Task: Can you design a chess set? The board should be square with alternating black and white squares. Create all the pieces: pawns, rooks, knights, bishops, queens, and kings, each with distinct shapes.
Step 2693:
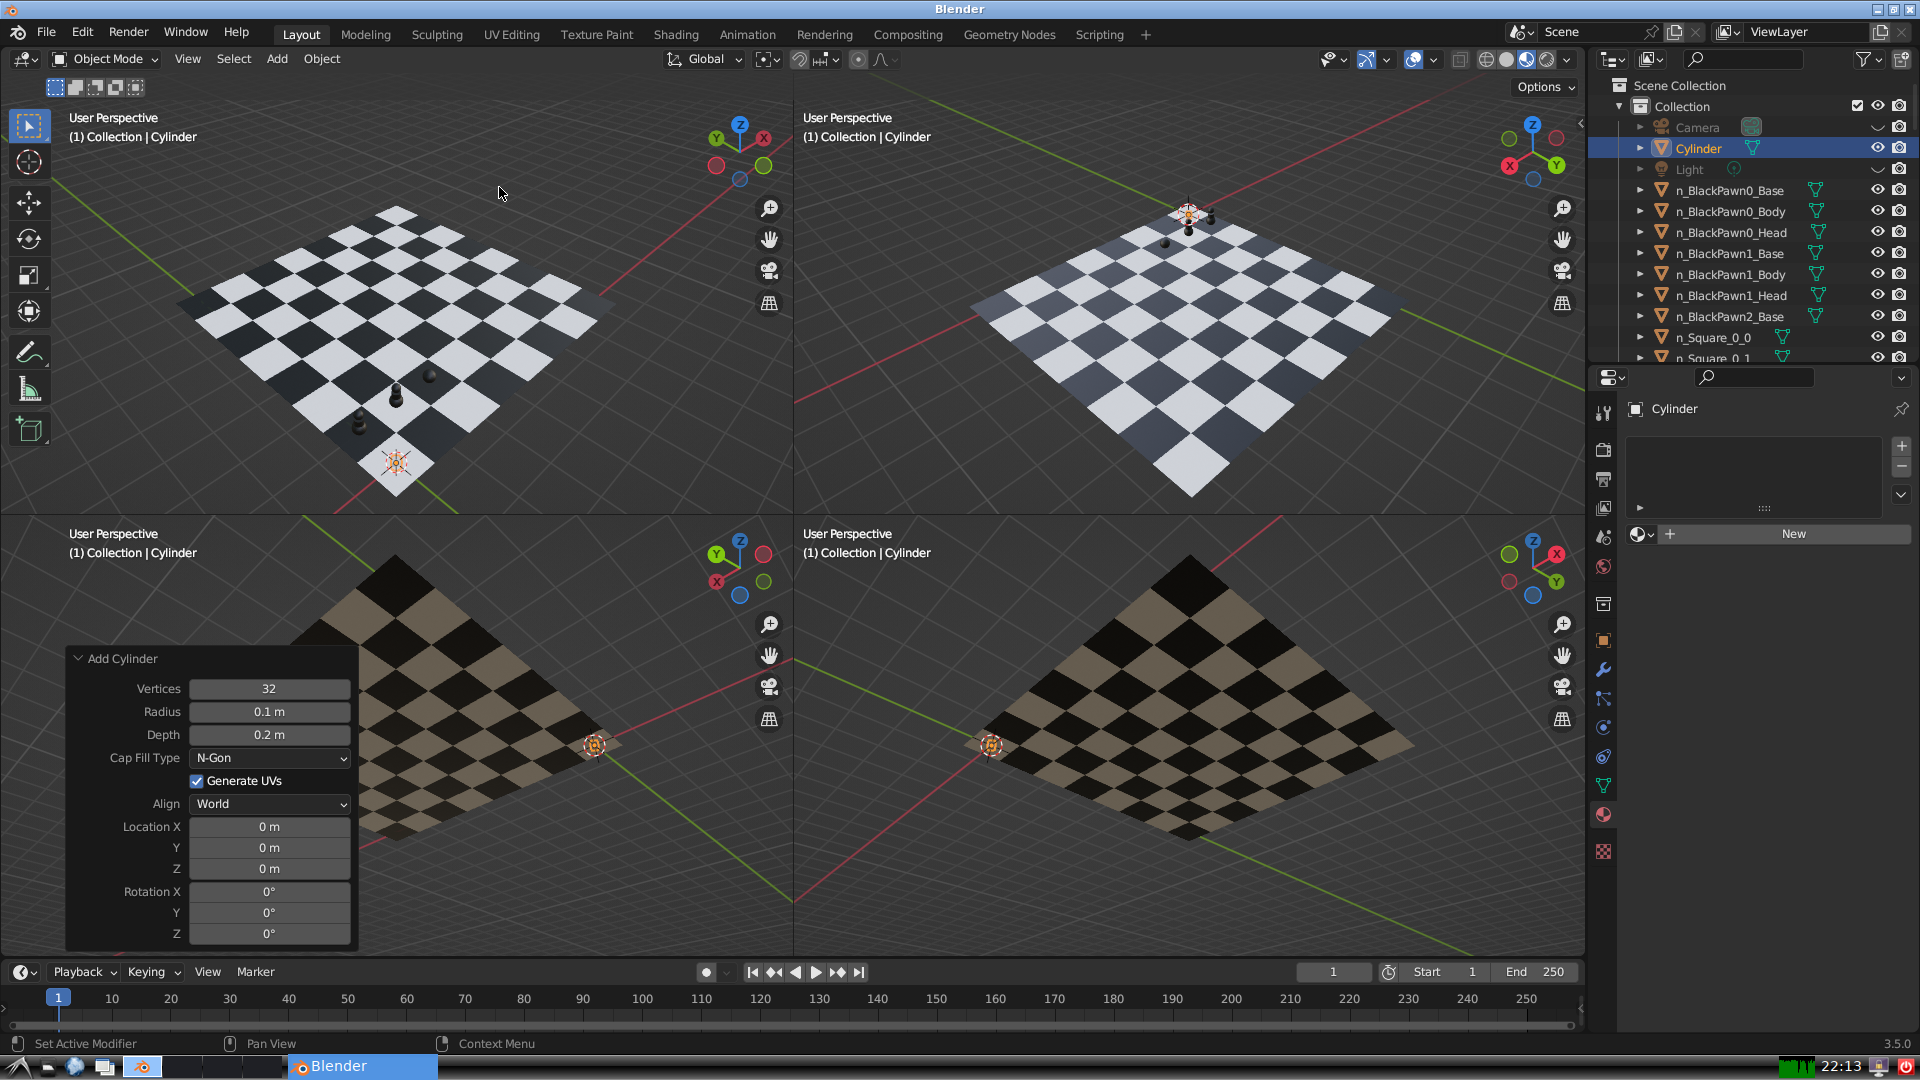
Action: {"mouse_move": [270, 708]}